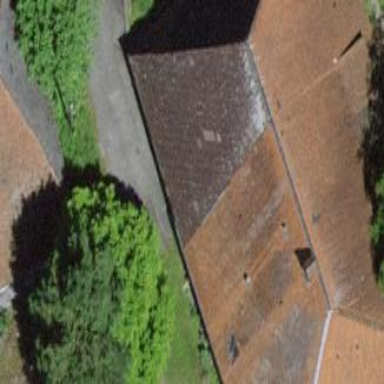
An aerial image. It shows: Farm building.